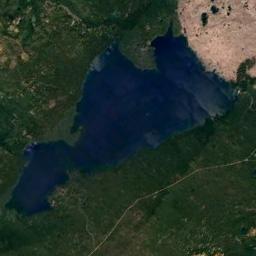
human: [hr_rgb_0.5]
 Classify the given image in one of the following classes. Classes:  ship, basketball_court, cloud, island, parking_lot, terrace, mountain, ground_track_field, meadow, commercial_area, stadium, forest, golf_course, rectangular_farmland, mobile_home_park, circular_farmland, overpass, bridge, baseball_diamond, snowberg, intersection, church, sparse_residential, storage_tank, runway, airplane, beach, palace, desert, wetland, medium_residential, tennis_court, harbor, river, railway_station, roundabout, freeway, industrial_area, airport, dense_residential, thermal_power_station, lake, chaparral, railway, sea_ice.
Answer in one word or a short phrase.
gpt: lake